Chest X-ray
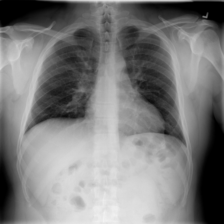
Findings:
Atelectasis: negative
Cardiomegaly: negative
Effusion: negative
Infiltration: negative
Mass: negative
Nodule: negative
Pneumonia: negative
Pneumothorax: negative
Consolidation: negative
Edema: negative
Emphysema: negative
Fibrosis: negative
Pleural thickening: negative
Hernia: negative